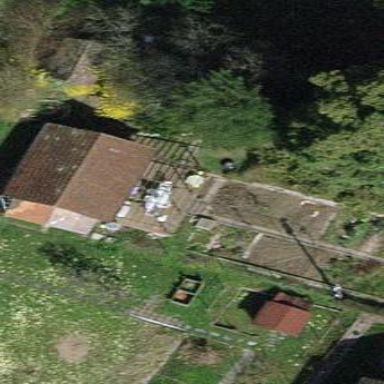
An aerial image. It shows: Shed.